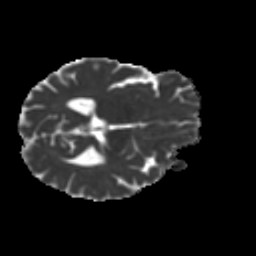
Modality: MD
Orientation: axial
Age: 42
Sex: male
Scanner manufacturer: ge
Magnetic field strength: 3 T
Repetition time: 7.8 s
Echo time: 0.0608 s